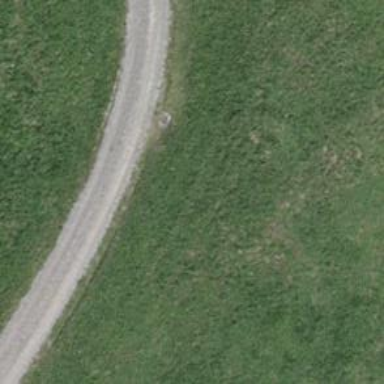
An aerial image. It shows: Track road with grade3 tracktype.